Interaction volume radius: 10 \u00c5
Interaction volume height: 10 \u00c5
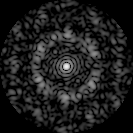
Disorder parameter: 0.6477